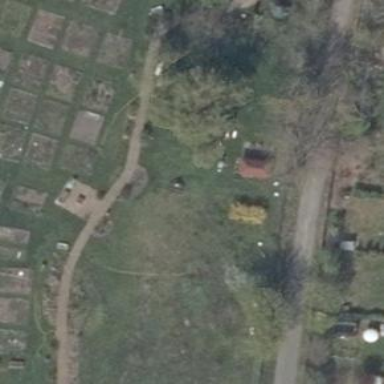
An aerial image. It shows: Garden that is leisure land.